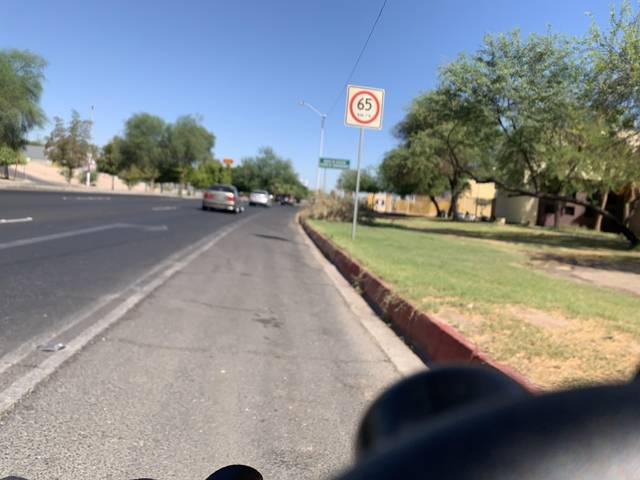
Region: Mexico
Coordinates: 32.651, -115.487